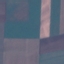
Label: AnnualCrop